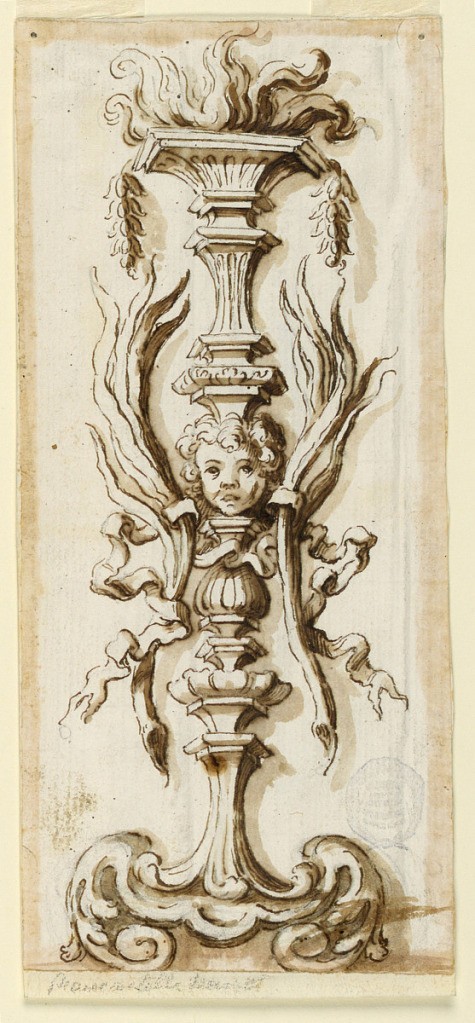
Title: Candelabrum Motif
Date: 1600–1625
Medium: Pen and ink, brush and bistre on paper
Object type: Drawing
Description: Vertical rectangle with candelabrum motif. At center, a putti head. Scrolling base and flaming top.